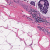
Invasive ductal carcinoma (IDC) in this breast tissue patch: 0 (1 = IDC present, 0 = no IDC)